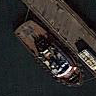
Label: civil